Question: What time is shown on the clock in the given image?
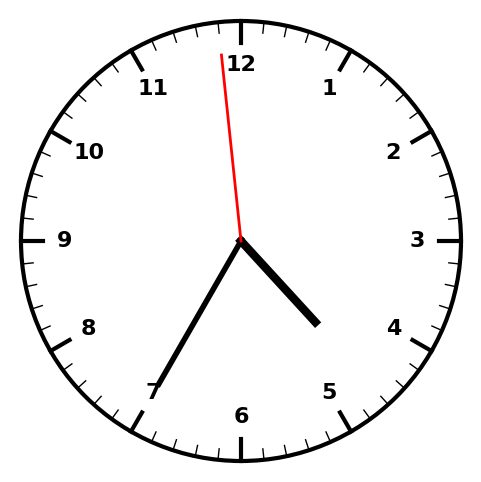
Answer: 04:34:59